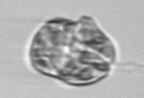
Label: Karenia